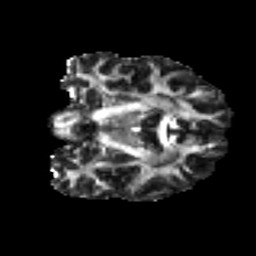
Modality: FA
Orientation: coronal
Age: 38
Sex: male
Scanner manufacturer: ge
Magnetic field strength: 3 T
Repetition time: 7.8 s
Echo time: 0.0608 s